Question: I have two lists like these:
'''
public static List<List<List<double>>> listQ = new List<List<List<double>>>();
public static List<List<List<double>>> listVal = new List <List<List<double>>>();
'''

2 list also have same size. I want some operations in listQ relation to listVal:
-
For example:
'''
listVal[0][0][ 1] = listVal[0][0][2] = 3.
'''
So, I want listQ's same indexes be same.
'''
(listQ[0][0][ 1] + listQ[0][0][2]) / 2 = (26.5 + 20.4) / 2 = 23.45.
'''
Now, each these indexes must have 23.45 :
'''
listQ[0][0][ 1] = 23.45
listQ[0][0][ 2] = 23.45
'''
Likewise;
'listVal[0][2][0] = listVal[0][2][2] = 1'. Therefore 'listQ[0][2][0] and listQ[0][2][2]' 's average must be taken.
How can I do this?
EDIT : @Roman Izosimov 's and @Petko Petkov 's solutions are working correctly. Which one has higher performance? What do you think?
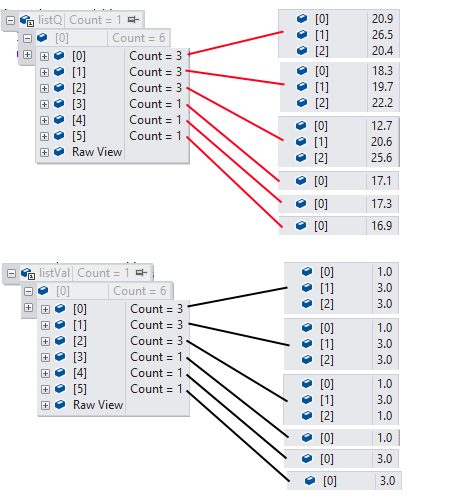
Answer: LINQ solutions for lulz :)
'''
List<List<List<double>>> listVal = new List<List<List<double>>>(){
new List<List<double>>{
new List<double>(){1,1,3},
new List<double>(){2,1,2},
new List<double>(){1,2,3}
},
new List<List<double>>{
new List<double>(){2,1,3},
new List<double>(){2,4,2},
new List<double>(){3,1,3}
},
new List<List<double>>{
new List<double>(){4,1,1},
new List<double>(){4,2,1},
new List<double>(){4,3,1}
}
};
List<List<List<double>>> listQ = new List<List<List<double>>>(){
new List<List<double>>{
new List<double>(){3,7,4},
new List<double>(){8,15,23},
new List<double>(){11,13,17}
},
new List<List<double>>{
new List<double>(){90,3,7},
new List<double>(){5,7,12},
new List<double>(){7,14,21}
},
new List<List<double>>{
new List<double>(){32,4,1},
new List<double>(){55,12,8},
new List<double>(){3,5,8}
}
};
//Linq awesomeness
var qry = listVal.SelectMany((l1, i0) =>
l1.SelectMany((l2, i1) =>
l2.Select((ele, i2) =>
new { i0, i1, i2, gVal = ele, qVal = listQ[i0][i1][i2] })))
.GroupBy(x => new { x.i0, x.i1, x.gVal }) // if you want to average across the innermost lists only
//.GroupBy(x => x.gVal) //if you want to average acreoss the whole data
.SelectMany(x => x.Select(e => new { e.i0, e.i1, e.i2, avg = x.Average(y => y.qVal) }));
foreach (var e in qry)
{
listQ[e.i0][e.i1][e.i2] = e.avg;
}
'''